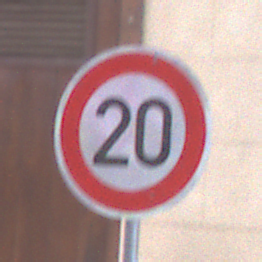
Verkehrszeichen: Geschwindigkeit20
Umgebung: Outdoor, Urban
Tageszeit: MorningAfternoon
Wetter: PartlyCloudy
Licht: Natural
Jahreszeit: NotSpecified
Kontrast: MediumContrast